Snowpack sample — Snodgrass Mountain, Crested Butte, Colorado (2/4/25, 12:06 PM MST)
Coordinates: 38.923, -106.968
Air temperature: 35 °F
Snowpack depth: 80 cm
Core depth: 70 cm
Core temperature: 32 °F
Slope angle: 14°, slope face: 78°
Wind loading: low
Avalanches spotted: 0
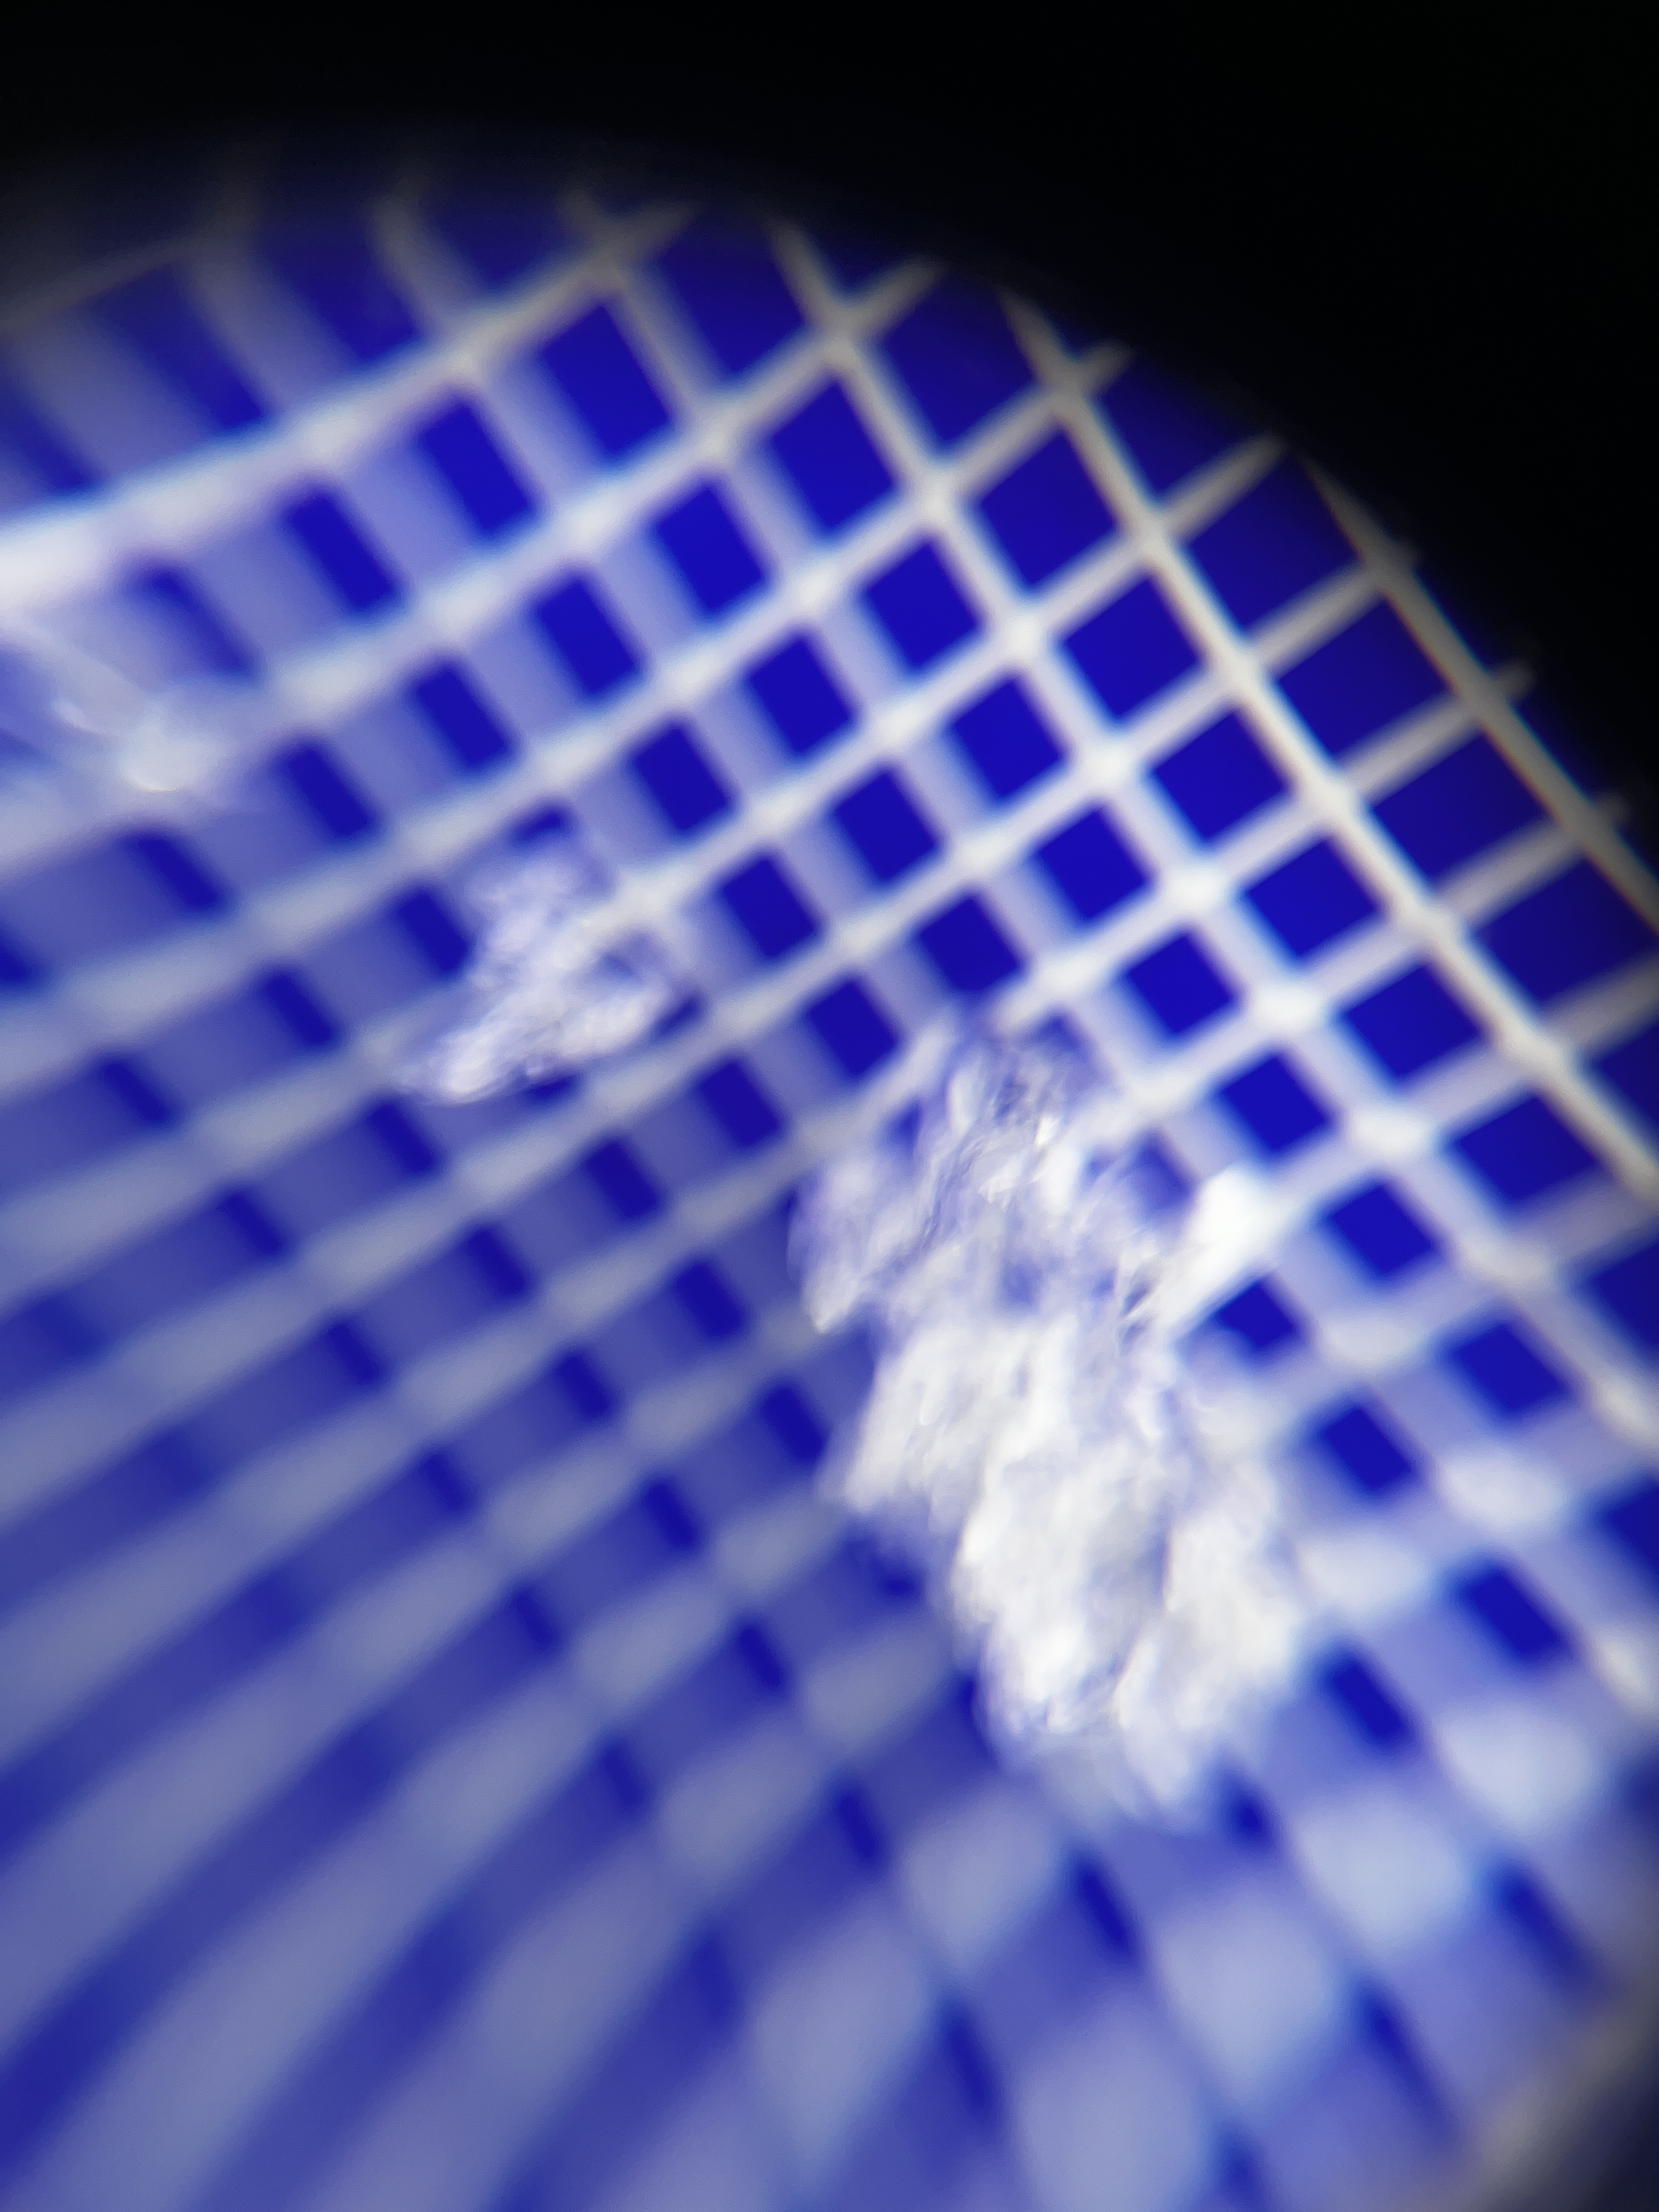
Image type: magnified_profile
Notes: No avalanches nearby, unusually warm weather for the last month reported by residents, Collected 25 yards from treeline